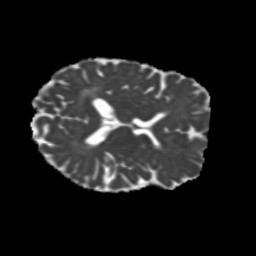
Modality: MD
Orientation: axial
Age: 71
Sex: female
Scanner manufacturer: siemens
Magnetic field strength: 3 T
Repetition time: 5.25 s
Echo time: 0.08 s